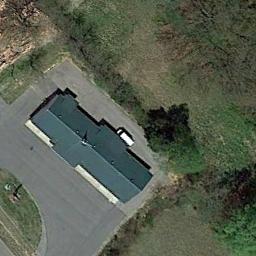
Label: residential